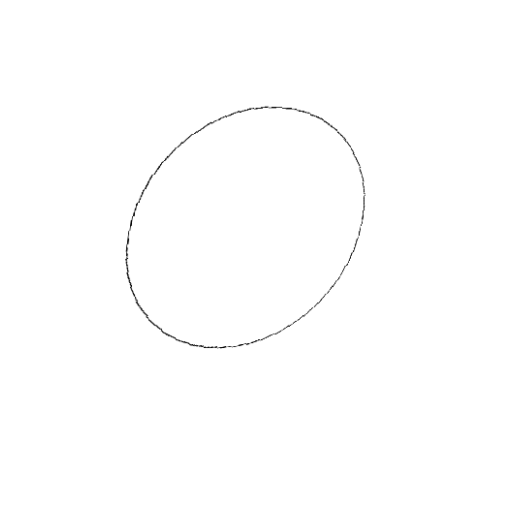
Crossing number: 0